Question: I have been looking at this for help :
<URL>. I don't know how to run recipes from this cookbook.
I am completely new to chef.
I have gone through the basic chef tutorial and I know to do this :
'''
chef-apply $recipe.rb
'''
I need help in creating a recipe to install for JDK 7/8. I don't need a cookbook. I have setup the chef-dk on my machine, and tried out a few examples from their learning website.
Looking at the Java-Cookbook, I don't follow the README file. I am unable to run the recipe for JDK-8 install.
- - - -
-
I try to do this :
'''
chef-apply default.rb
'''
I get the following errors :
'''
FATAL : Stacktrace dumped to /var/chef/cache/chef-stacktrace.out
FATAL : NoMethodError: undefined method '[]' for nil"NilClass
'''
The 'chef-stacktrace.out' contains :

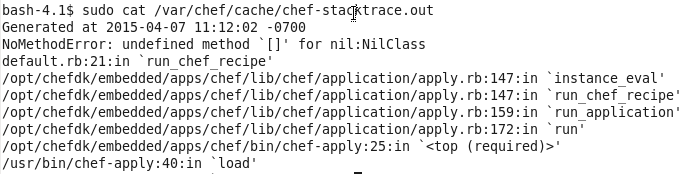
Answer: I'm really unsure of where you're stuck, quoting the README for the java cookbook (the link you gave):
You have to make a wrapper cookbook with:
- metadata.rb'''
[...] # Usual data in a cookbook
depends "java"
'''
- attribute/default.rb'''
default["java"]["install_flavor"] = "oracle"
default["java"]["jdk_version"] = "7"
default['java']['jdk']['7']['x86_64']['url'] = "http://you_local_host/package.tgz" # Oracle does not allow to directly download the jdk
'''
- recipes/default.rb'''
include_recipe "java"
'''
And then add this cookbook to your target runlist.
Best idea would be to start with the learning material <URL> about what is a runlist and about wrapper cookbooks.